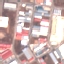
Label: Industrial